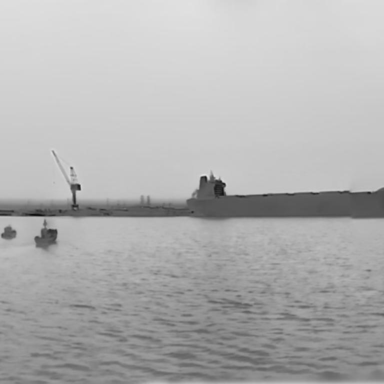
There are three objects shown in the infrared image, including a fishing_boat, and two bulk_carriers.